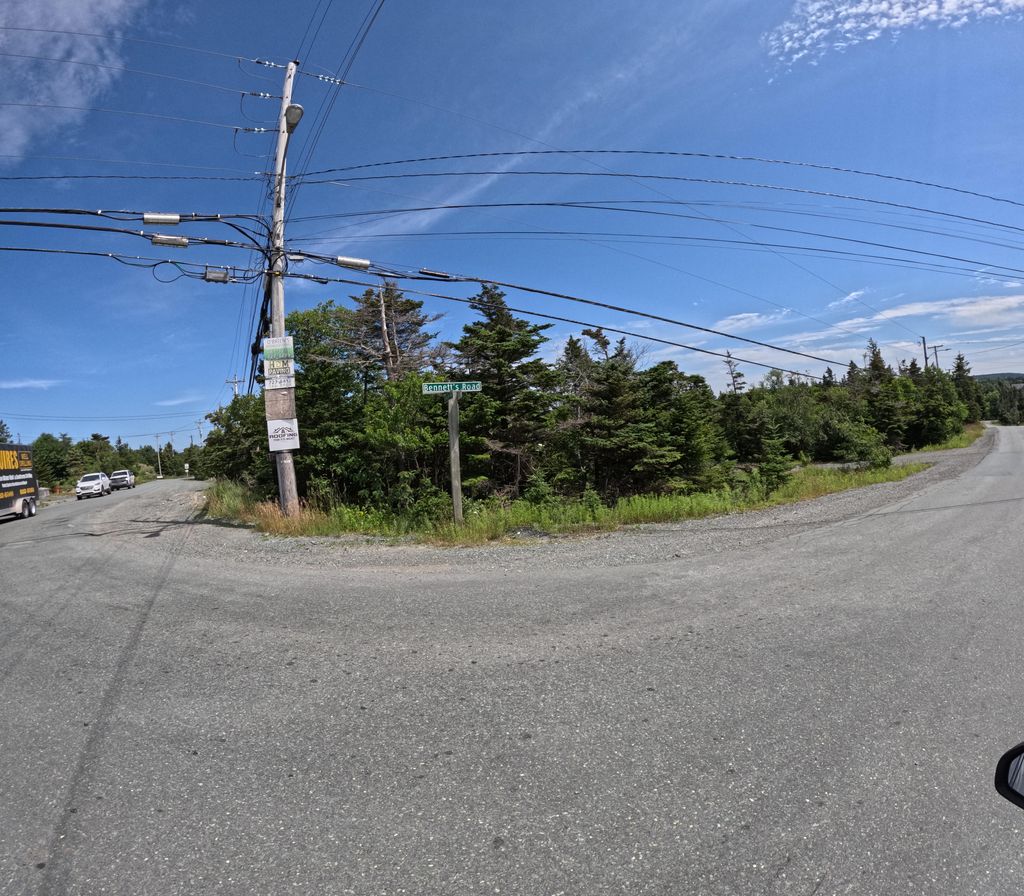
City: st_johns